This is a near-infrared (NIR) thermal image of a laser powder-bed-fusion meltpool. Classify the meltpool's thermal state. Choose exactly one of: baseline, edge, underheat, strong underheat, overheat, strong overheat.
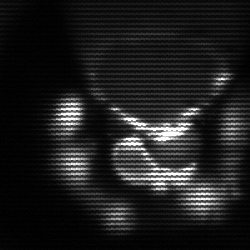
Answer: edge